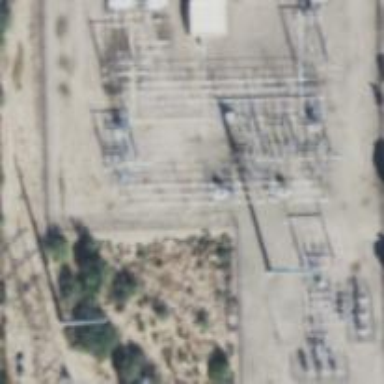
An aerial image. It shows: Switch for power supply.